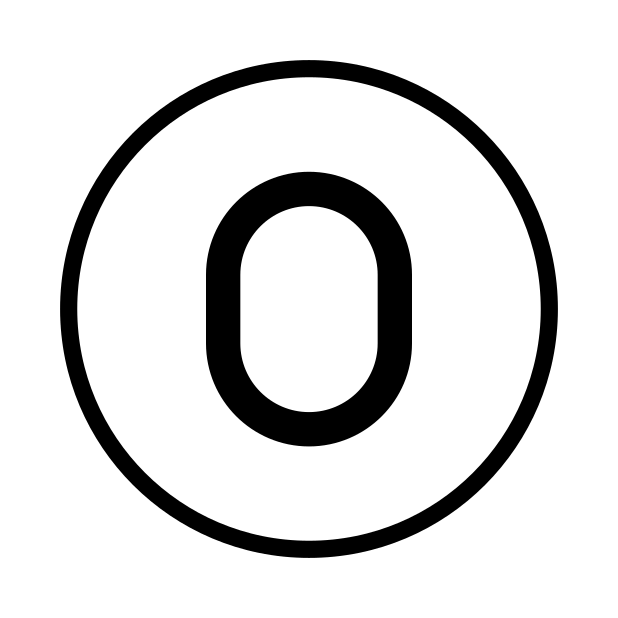
Emoji: 🇴
Name: regional indicator symbol letter o
Unicode: 0x1f1f4